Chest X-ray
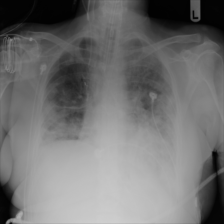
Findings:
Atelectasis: negative
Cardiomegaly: negative
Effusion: negative
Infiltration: positive
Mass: negative
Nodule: negative
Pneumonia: negative
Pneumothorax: negative
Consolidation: positive
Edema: negative
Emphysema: negative
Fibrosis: negative
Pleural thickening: negative
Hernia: negative